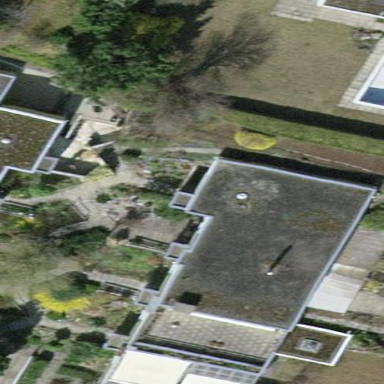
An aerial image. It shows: Terrace building.